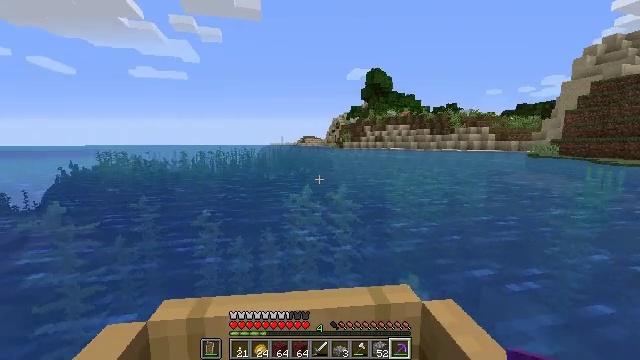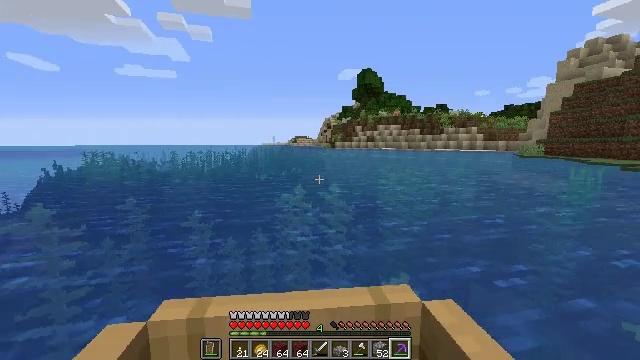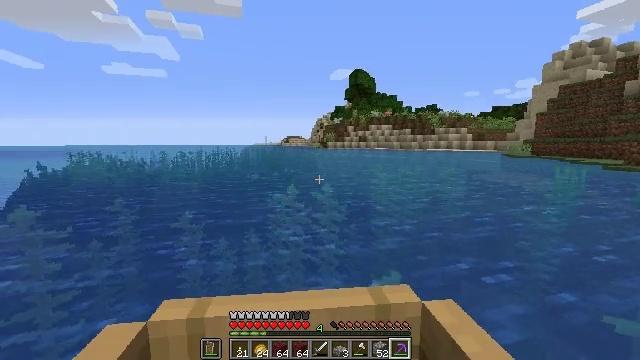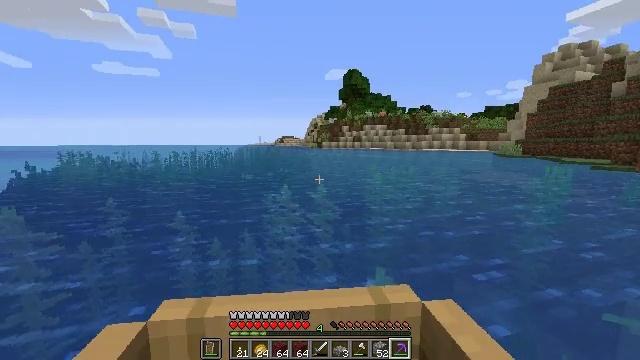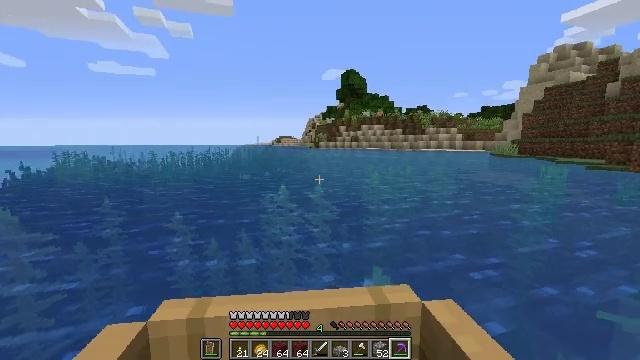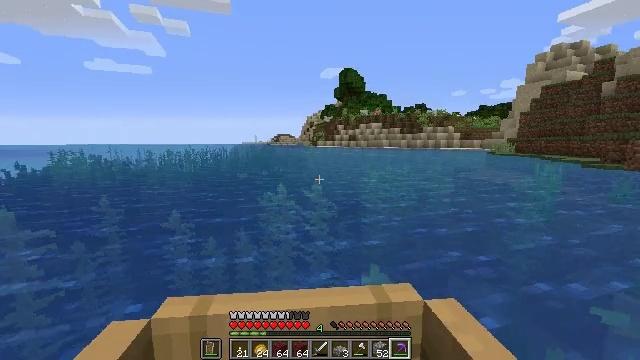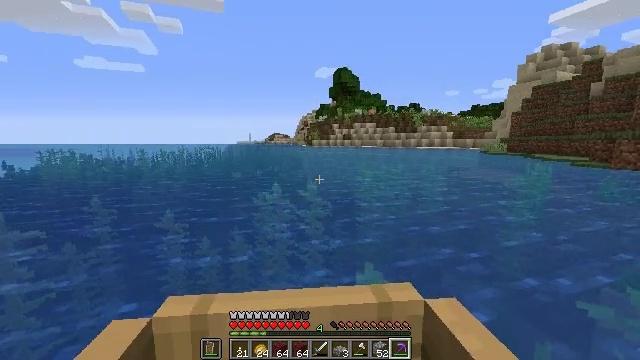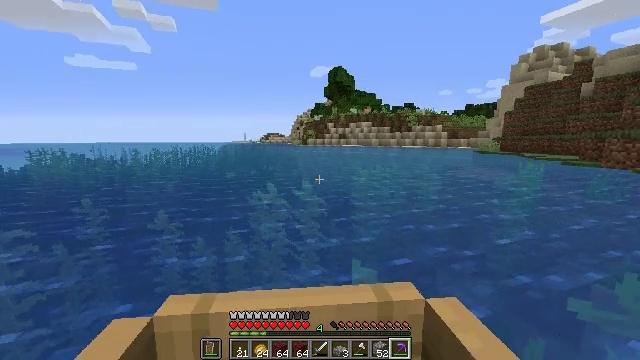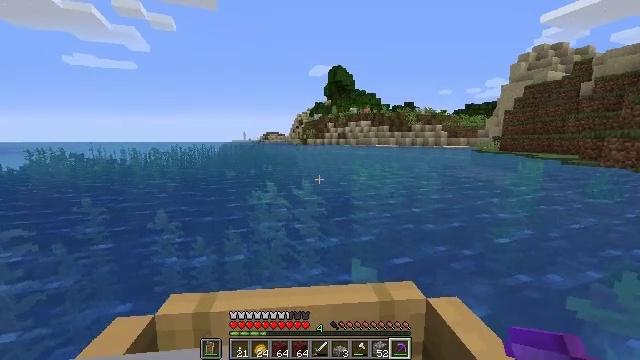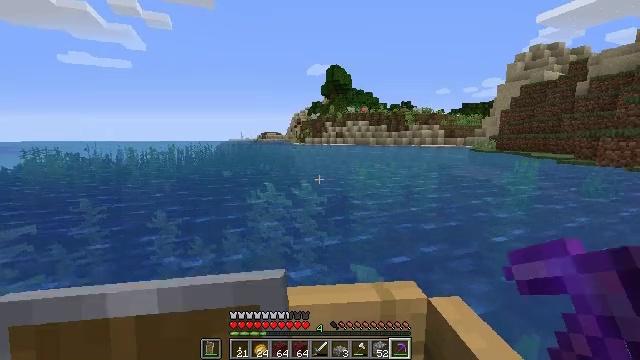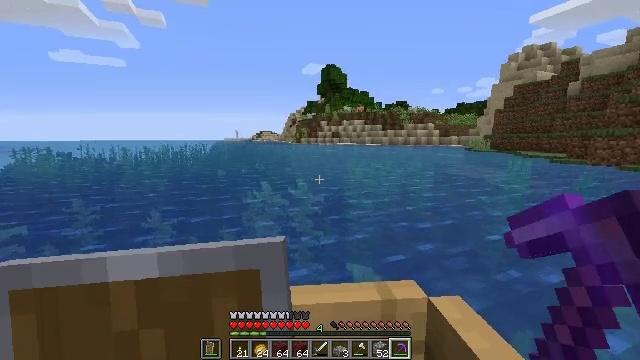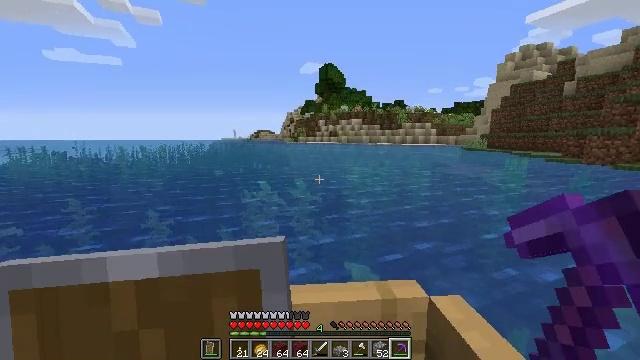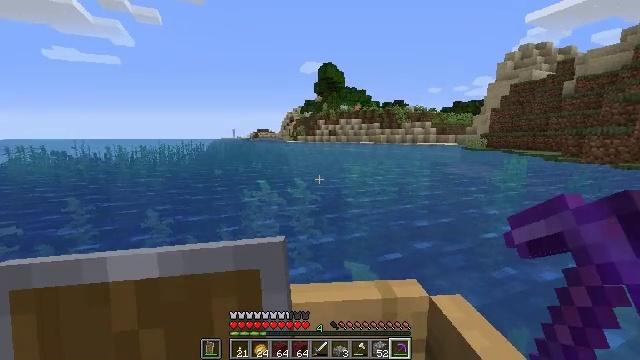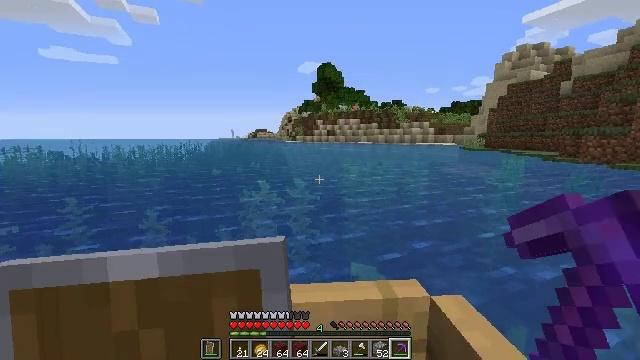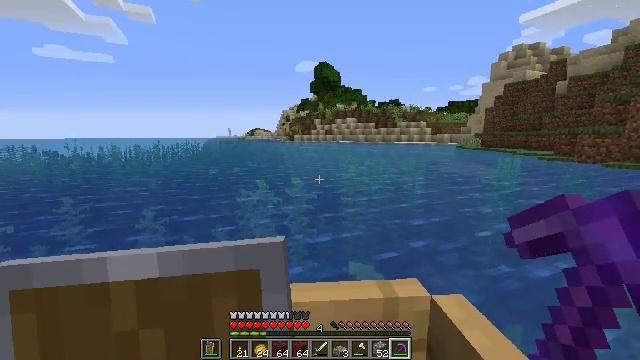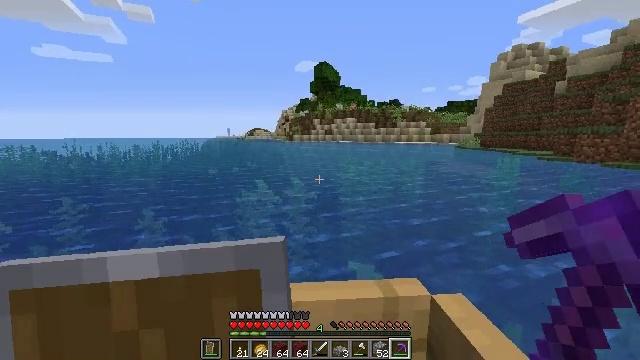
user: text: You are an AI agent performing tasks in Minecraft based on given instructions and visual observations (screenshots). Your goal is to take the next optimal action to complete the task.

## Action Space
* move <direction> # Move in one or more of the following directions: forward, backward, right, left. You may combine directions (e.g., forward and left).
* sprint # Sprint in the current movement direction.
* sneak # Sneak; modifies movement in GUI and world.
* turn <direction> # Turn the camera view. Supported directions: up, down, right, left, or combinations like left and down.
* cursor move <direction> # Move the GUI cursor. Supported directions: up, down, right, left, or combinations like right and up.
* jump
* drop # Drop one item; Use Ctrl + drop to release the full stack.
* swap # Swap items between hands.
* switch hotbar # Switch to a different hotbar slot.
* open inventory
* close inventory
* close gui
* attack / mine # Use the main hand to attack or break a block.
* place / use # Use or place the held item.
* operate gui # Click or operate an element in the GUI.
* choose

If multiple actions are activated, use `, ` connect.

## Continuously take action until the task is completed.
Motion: motion action
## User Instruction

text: craft item air
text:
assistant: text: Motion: move back
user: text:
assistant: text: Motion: move back
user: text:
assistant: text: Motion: move back
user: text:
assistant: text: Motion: move back
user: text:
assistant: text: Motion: move back
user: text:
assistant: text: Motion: no_op
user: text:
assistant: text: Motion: no_op
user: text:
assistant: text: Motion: no_op
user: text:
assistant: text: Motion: no_op
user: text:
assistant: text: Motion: no_op
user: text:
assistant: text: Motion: no_op
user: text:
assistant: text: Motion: no_op
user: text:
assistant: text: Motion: no_op
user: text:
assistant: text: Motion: sneak
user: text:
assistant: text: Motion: sneak
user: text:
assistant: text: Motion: sneak
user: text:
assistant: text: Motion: no_op
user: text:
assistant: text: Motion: no_op
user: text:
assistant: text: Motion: turn right
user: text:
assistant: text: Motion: turn right
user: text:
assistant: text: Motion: turn right
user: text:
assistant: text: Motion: turn right
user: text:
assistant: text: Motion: turn right and down
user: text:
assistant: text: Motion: move forward, turn right
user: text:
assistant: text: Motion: move forward, turn right
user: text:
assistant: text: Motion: move forward, turn right
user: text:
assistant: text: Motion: move forward, turn right
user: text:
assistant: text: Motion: move forward, turn right
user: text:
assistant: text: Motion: move forward, turn right and up
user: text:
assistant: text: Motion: move forward, turn right